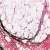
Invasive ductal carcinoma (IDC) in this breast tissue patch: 0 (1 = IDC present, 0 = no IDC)